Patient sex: M
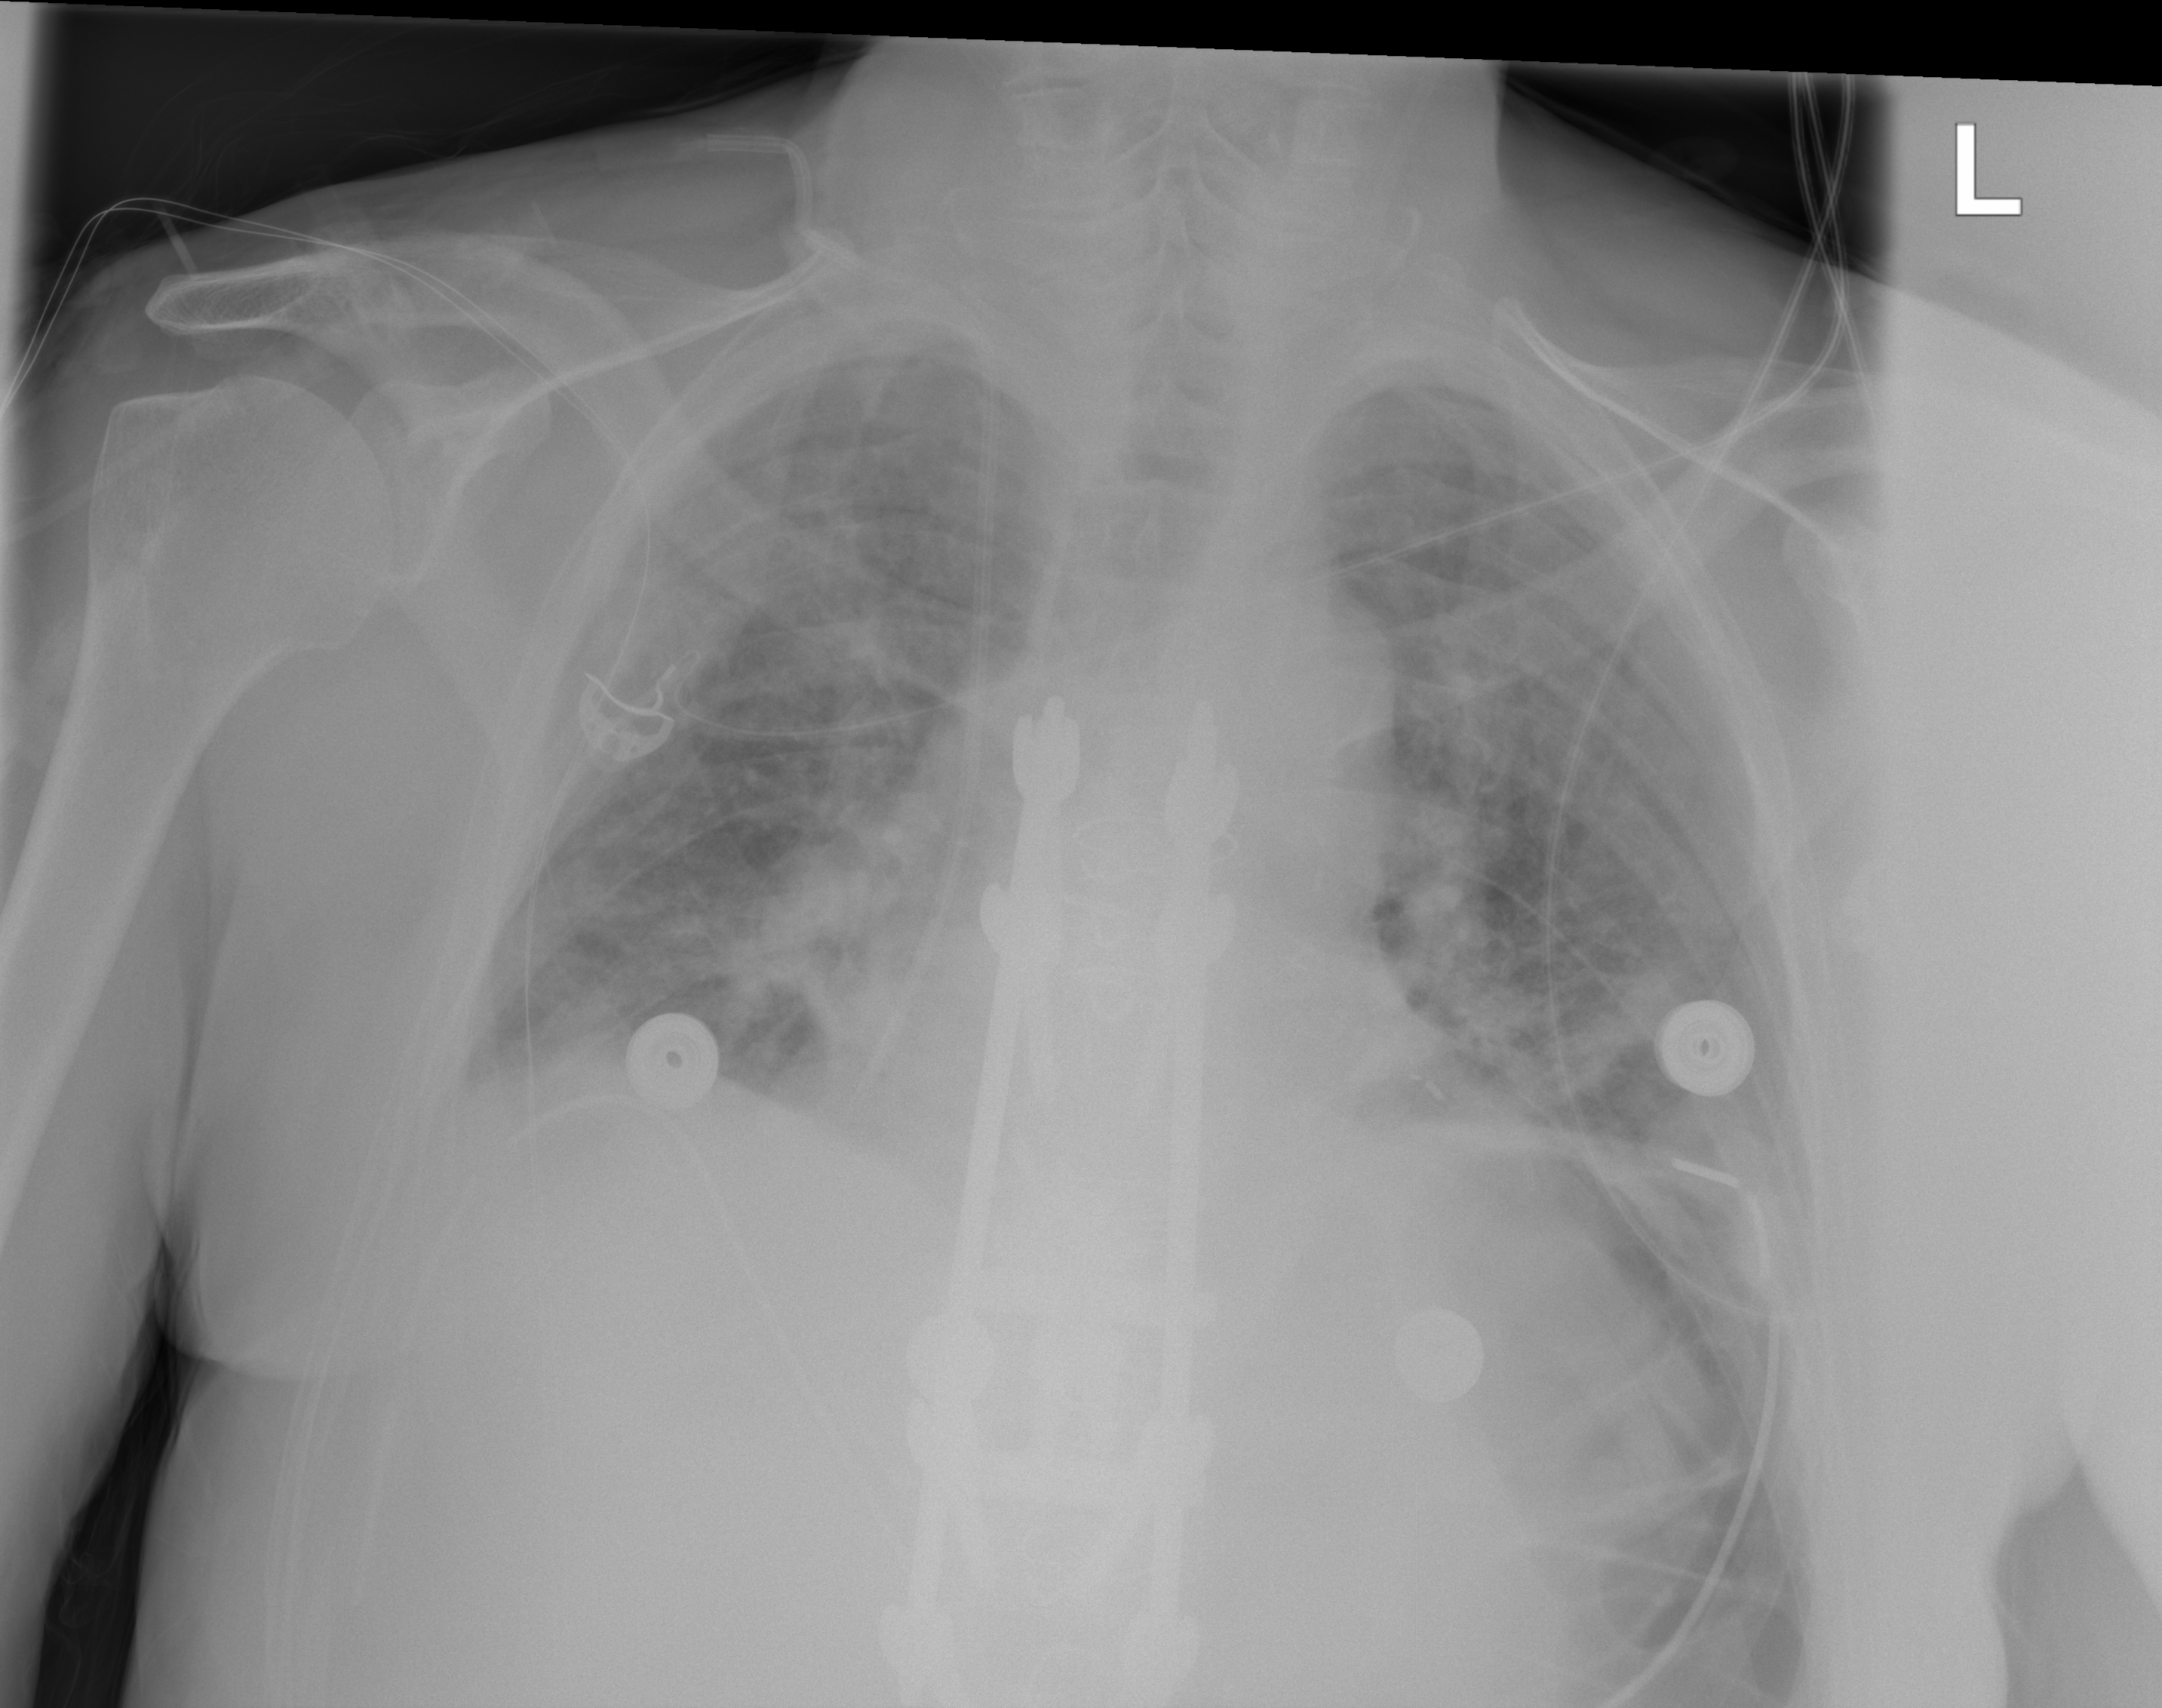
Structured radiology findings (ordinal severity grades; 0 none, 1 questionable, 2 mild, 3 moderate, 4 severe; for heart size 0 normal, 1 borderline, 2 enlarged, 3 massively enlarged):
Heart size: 0
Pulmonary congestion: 2
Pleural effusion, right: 0
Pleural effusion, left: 2
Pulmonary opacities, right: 2
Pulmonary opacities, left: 2
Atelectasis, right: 2
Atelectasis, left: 2